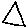
Label: triangle